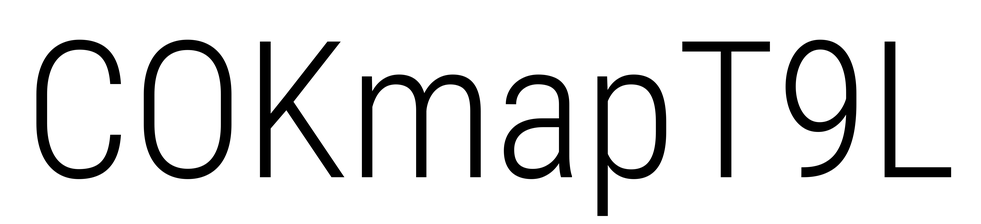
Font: Roboto_Condensed_Light